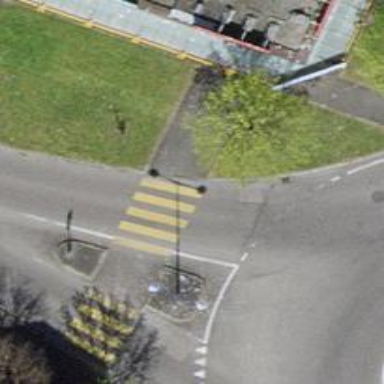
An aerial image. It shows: Asphalt footway with marked crossing that includes pedestrian island.